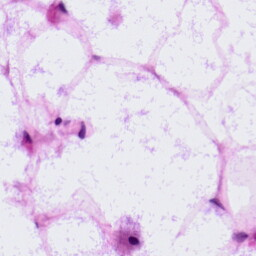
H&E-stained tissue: LymphNode